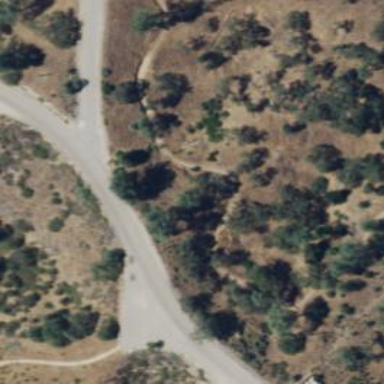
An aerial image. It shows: Path with excellent visibility for trail.